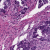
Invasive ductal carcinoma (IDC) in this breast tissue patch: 1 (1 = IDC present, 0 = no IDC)